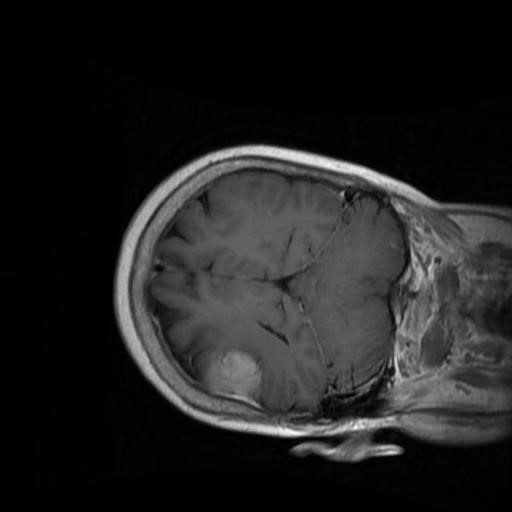
Label: brain_menin